Interaction volume radius: 10 \u00c5
Interaction volume height: 15 \u00c5
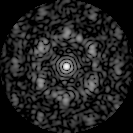
Disorder parameter: 0.7027